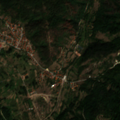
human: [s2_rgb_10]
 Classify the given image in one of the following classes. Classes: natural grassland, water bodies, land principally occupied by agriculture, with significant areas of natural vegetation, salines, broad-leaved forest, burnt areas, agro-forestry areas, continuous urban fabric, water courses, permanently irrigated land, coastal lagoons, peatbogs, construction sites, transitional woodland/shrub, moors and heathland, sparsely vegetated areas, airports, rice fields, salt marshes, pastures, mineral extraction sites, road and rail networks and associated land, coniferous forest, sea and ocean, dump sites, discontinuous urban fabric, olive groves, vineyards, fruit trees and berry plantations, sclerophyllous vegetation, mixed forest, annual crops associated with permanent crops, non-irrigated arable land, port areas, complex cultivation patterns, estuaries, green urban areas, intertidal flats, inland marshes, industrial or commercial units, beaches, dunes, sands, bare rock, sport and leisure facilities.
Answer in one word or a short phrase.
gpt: discontinuous urban fabric, complex cultivation patterns, land principally occupied by agriculture, with significant areas of natural vegetation, broad-leaved forest, coniferous forest